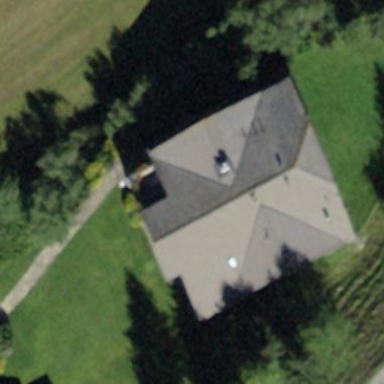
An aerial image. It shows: Building with tile roof.